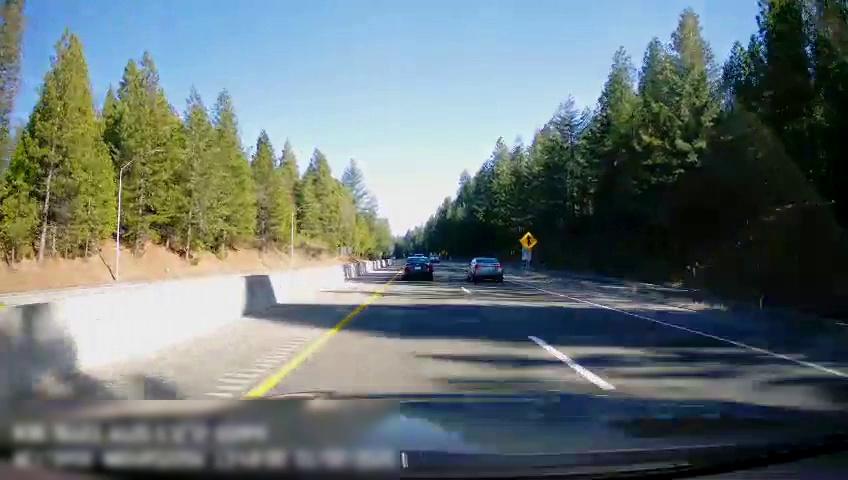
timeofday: Day
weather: Sunny
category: Drivable Space
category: Drivable Space
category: Vehicles | Car
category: Vehicles | Car
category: Lanes | Alternate Lane
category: Lanes | Current Lane
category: Lanes | Current Lane
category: Traffic | Signs